Question: I am working with excel and looking to create a graph the same as the following

See how the y axis has values either side of it - I am wondering how I would create such a graph in excel?
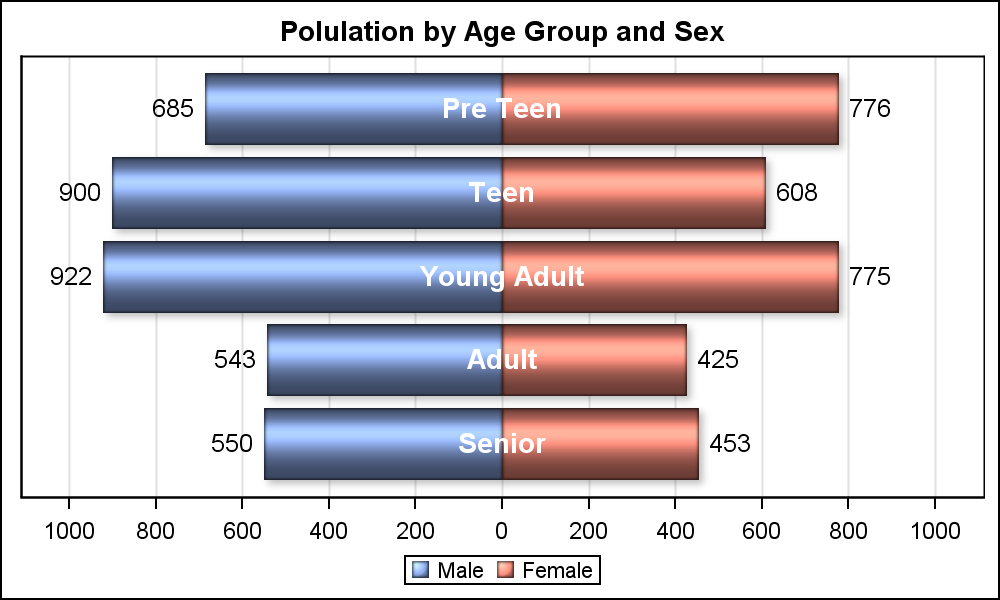
Answer: Here's one way to do it:
- - - - - - -
Here's the end result: